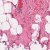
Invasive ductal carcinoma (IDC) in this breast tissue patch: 0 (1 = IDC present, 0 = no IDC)